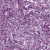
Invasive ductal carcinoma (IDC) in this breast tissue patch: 1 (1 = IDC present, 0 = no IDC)